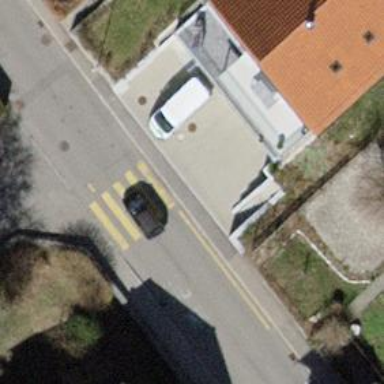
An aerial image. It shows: Marked crossing with zebra stripes on the road.